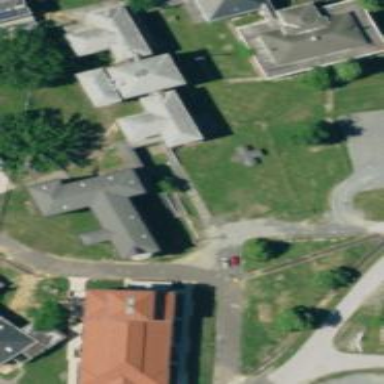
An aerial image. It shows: Historic hospital building.